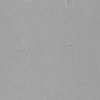
Atmospheric dust classification: not_dusty